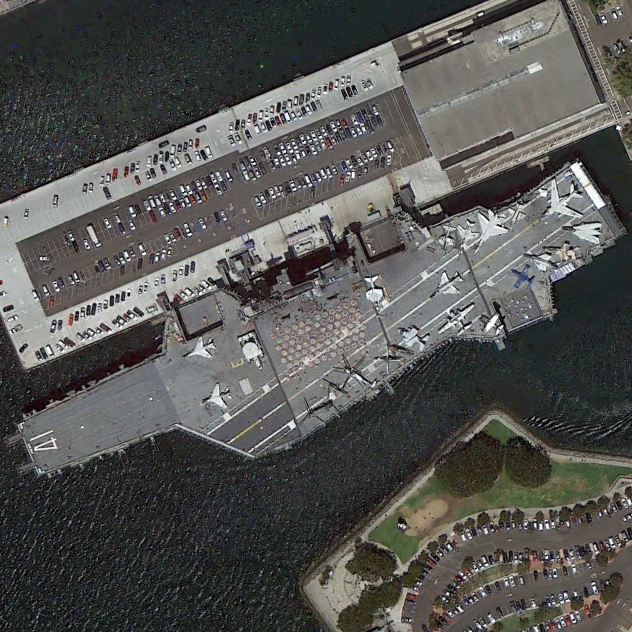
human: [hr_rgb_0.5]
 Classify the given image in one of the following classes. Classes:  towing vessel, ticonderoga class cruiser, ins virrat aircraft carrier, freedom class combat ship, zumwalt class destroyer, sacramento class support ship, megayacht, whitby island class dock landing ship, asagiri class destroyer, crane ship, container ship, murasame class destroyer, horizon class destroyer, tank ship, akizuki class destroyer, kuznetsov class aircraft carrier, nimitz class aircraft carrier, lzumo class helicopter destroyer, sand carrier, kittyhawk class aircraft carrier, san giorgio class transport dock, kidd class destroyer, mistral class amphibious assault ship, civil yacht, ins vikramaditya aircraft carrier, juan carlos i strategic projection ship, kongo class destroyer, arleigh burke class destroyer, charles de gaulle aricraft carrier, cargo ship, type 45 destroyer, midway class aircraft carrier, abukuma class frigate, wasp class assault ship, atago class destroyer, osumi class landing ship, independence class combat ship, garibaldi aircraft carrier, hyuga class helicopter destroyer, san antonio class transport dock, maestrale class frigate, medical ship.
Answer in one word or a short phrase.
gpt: Midway class aircraft carrier